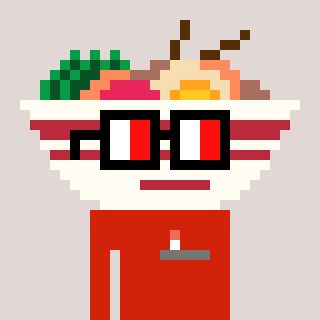
a pixel art character with square glasses with black frames and red eyes, a noodles-shaped head and a red-colored body on a warm background